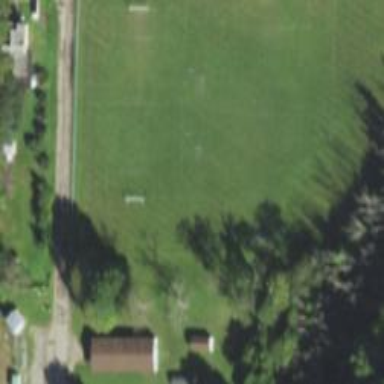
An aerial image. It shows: Soccer pitch for leisure land activities.